Question: Basically what I want to do is to select just one cell, and let the information about that cell being displayed as either a label in the box under it.

This is what I have at the moment:
'''
<s:DataGrid selectionMode="multipleCells" x="726" y="0" width="446" height="50" requestedRowCount="0" click="itemClickEvent(event)">
<s:columns>
<s:ArrayList>
<s:GridColumn width="63" dataField="dataField1" headerText="Jian Ji Tiao Jian "></s:GridColumn>
<s:GridColumn width="63" dataField="dataField2" headerText="Yuan Jia Jian Ji "></s:GridColumn>
<s:GridColumn width="63" dataField="dataField3" headerText="Jian Ji Zuo Cheng "></s:GridColumn>
<s:GridColumn width="63" dataField="dataField4" headerText="Jian Ji Fa Xing "></s:GridColumn>
<s:GridColumn width="63" dataField="dataField5" headerText="Shou Zhu Shi Zhu "></s:GridColumn>
<s:GridColumn width="63" dataField="dataField6" headerText="Na Pin "></s:GridColumn>
<s:GridColumn width="63" dataField="dataField7" headerText="Qing Qiu "></s:GridColumn>
</s:ArrayList>
</s:columns>
<s:ArrayList>
<fx:Object dataField1="2" dataField2="1" dataField3="2" dataField4="1" dataField5="4" dataField6="1" dataField7="1"></fx:Object>
</s:ArrayList>
</s:DataGrid>
private function itemClickEvent(event:Event):void
{
currentState='information_dropdown'
Alert.show("Row : " +event.rowIndex + "Column : " +event.columnIndex)
}
'''
Although the code shows an alert box I want to display it as a label under it instead. I do get an error on the rowIndex and columnIndex part.
Any advice would be great.
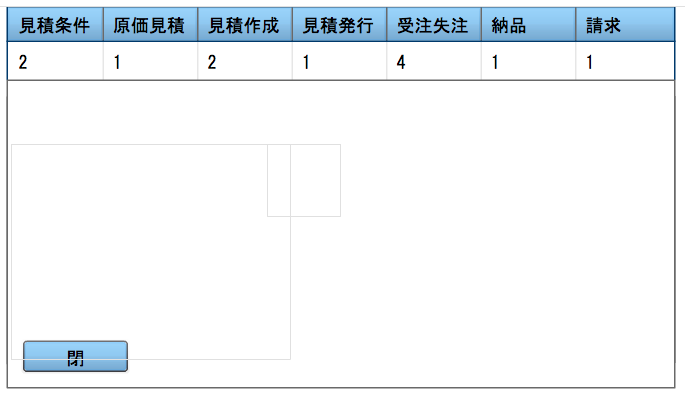
Answer: Instead of listening for click event on datagrid, listen for GridEvent.GRID_CLICK:
'''
<s:DataGrid selectionMode="multipleCells" x="726" y="0" width="446" height="50" requestedRowCount="0" gridClick="itemClickEvent(event)">
'''
And change listener argument type to GridEvent:
'''
private function itemClickEvent(event:GridEvent):void
{
...
}
'''
rowIndex and columnIndex should then give proper results.